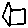
Label: square